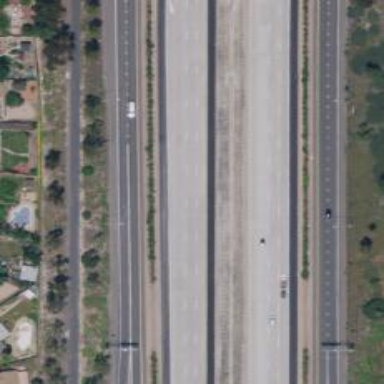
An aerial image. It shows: Motorway junction.